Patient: sex M, age 31
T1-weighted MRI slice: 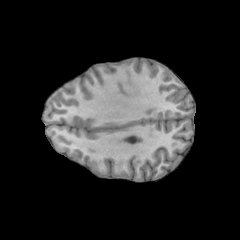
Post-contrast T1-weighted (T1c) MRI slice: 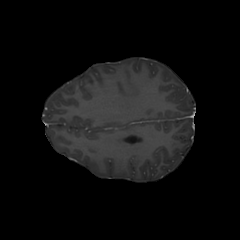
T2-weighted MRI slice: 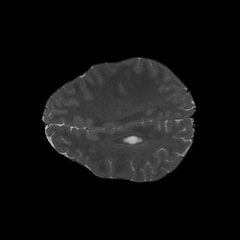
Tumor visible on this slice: no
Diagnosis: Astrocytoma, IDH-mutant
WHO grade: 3